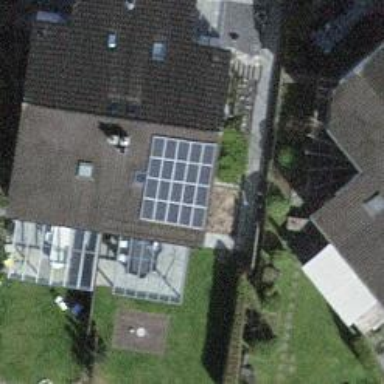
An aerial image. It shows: Solar power generator.